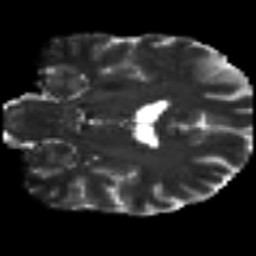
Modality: T2w
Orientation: coronal
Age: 33
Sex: male
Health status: ill
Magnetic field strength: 3 T
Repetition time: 9 s
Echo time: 0.093 s